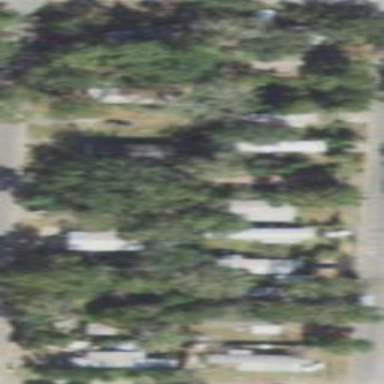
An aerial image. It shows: Residential area known as trailer park.